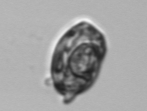
Label: Katodinium_or_Torodinium